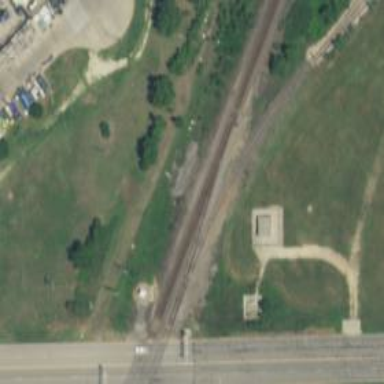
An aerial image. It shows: Railway with two tracks.